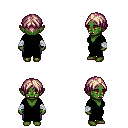
a pixel art fantasy rpg character, female body template, orc, green skin, black robe, magenta pants, white blonde parted hairstyle, white cloth bandages, four views (front, back, left, right), 2x2 character sprite sheet, small pixel art, hard edges, no anti-aliasing